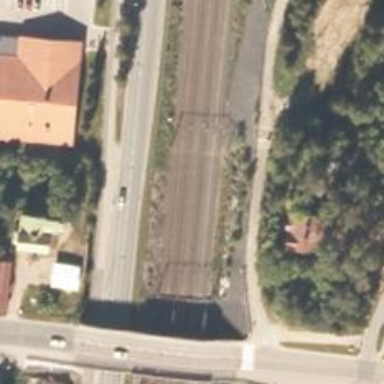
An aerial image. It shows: Railway signal.